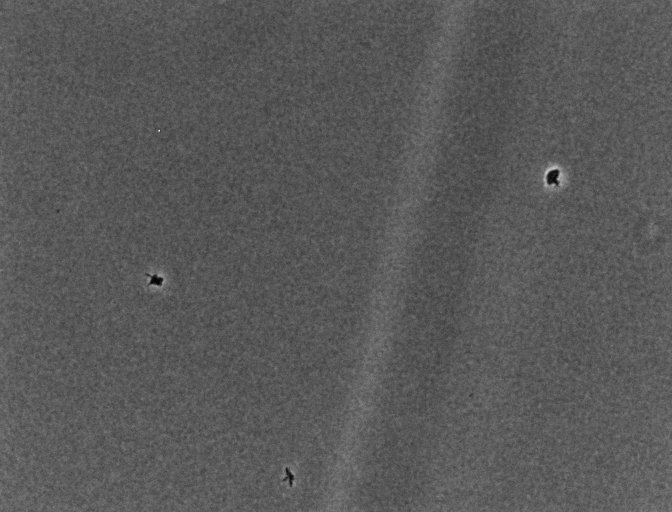
Phase contrast microscopy, 20x objective, 5 h incubation